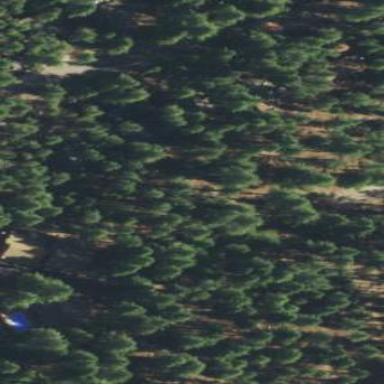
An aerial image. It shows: Woodland with evergreen needle-leaved trees.